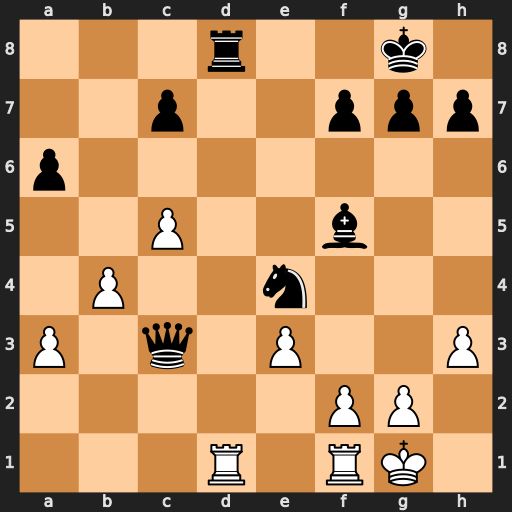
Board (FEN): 3r2k1/2p2ppp/p7/2P2b2/1P2n3/P1q1P2P/5PP1/3R1RK1
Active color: w
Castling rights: -
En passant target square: -
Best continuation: Rxd8#